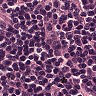
Metastatic tissue present: no